Aerial crown-view tile of a tropical tree (Barro Colorado Island, Panama), acquired 20250124:
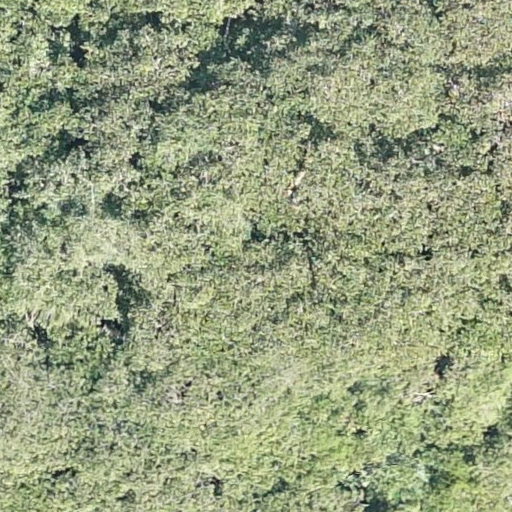
Species: Dipteryx oleifera
GBIF accepted scientific name: Dipteryx oleifera
Crown area: 730.278 m²